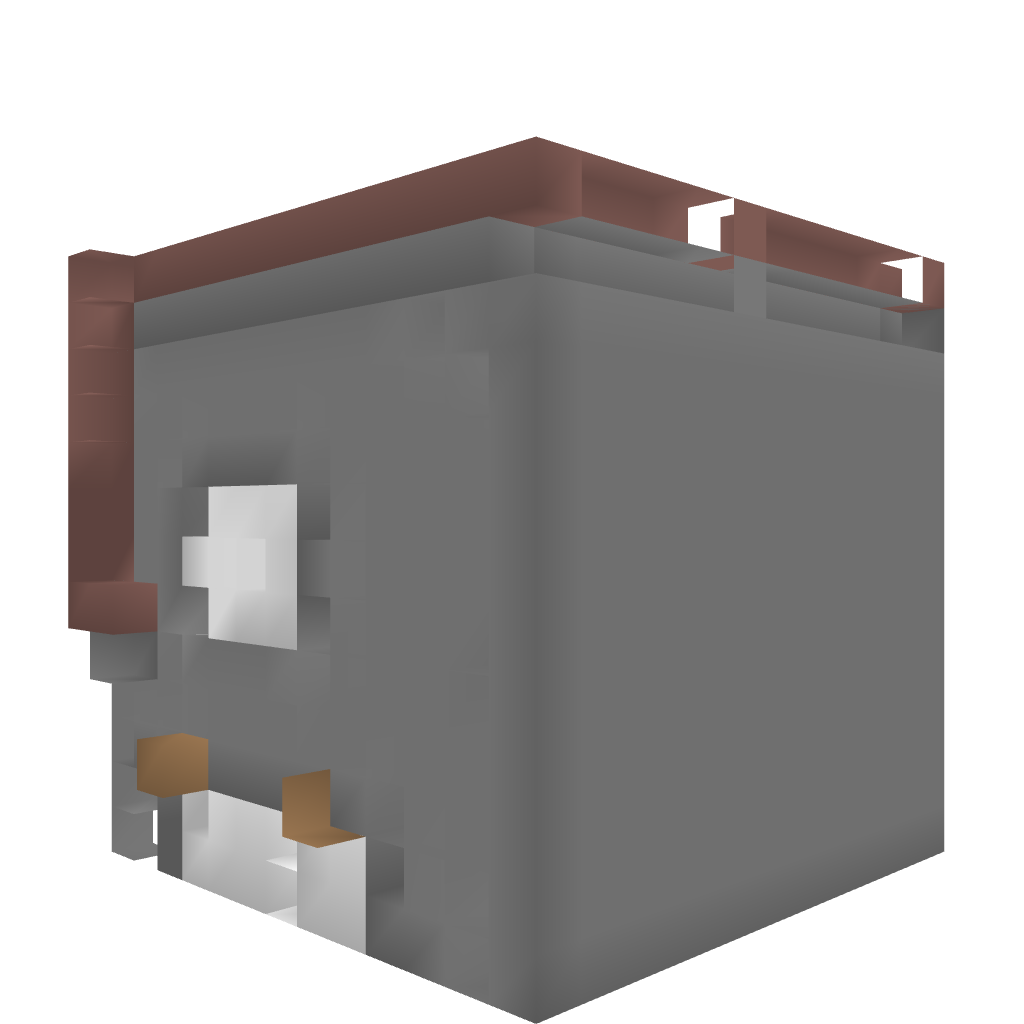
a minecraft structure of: Future Gadget Laboratory - Steins;Gate Store Apartment Rent Building bad low quality